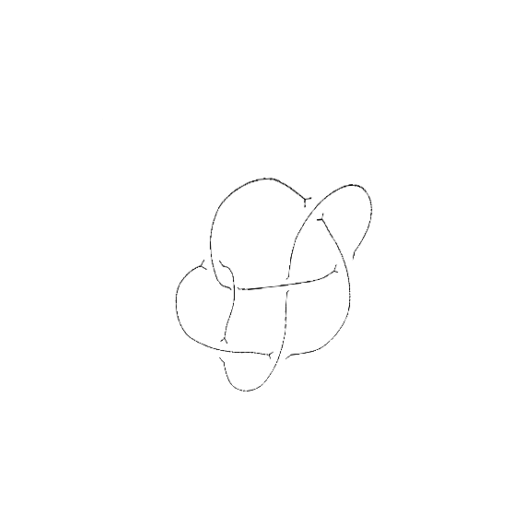
Crossing number: 7